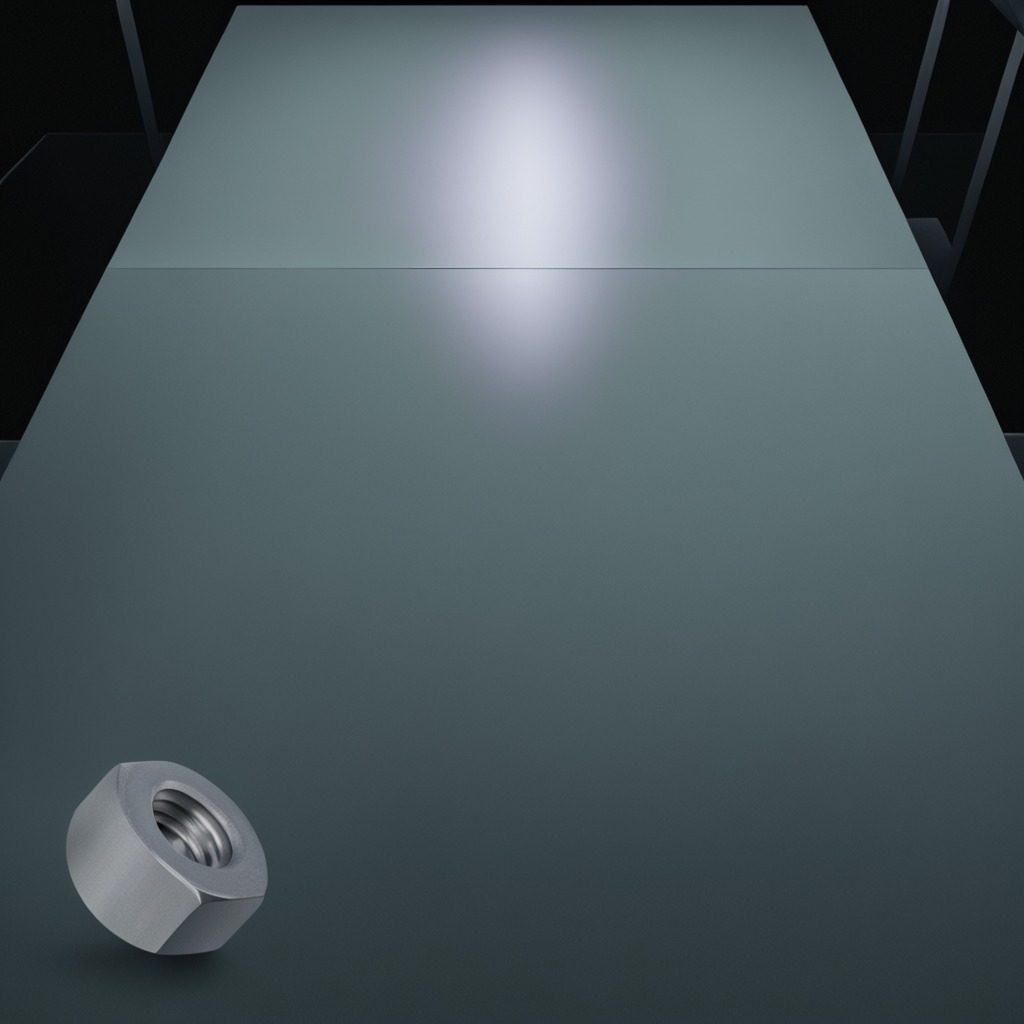
A metal nut lies on a clean empty table in a railway signal maintenance room lit by harsh overhead fluorescents photorealistic surface textures crisp shadows high dynamic range